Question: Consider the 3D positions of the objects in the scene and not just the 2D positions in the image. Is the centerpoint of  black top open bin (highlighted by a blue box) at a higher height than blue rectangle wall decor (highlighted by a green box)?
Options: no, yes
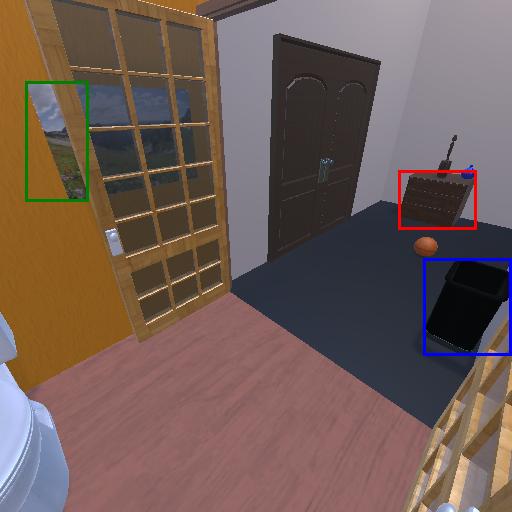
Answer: no